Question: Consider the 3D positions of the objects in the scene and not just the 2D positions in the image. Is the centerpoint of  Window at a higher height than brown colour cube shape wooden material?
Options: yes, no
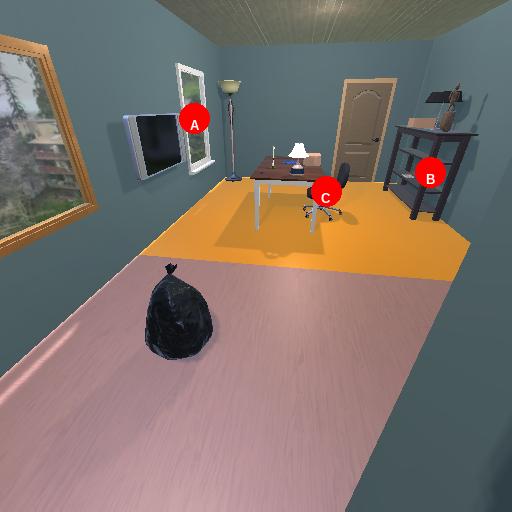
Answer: yes